Question: What my client wants is when you hover over the light orange it changes to the dark orange, which is easy, but when you get to the center of the button and hover over the dark orange it turns to the light orange (this is what I am having a hard time with.. Please advise

'''
<a href="#"><div class="buttonblue">
<div class="buttontitle">local businesses</div>
<div class="buttonaction_blue">NEXT</div>
<div class="buttonsmallprint">Leverage online</div>
</div></a>
'''
css
'''
.buttontitle {
font-family: 'BebasNeueRegular', Arial, sans-serif;
letter-spacing: 0;
padding:4px 0px 4px 0px;
font-size:36px;
color:#fff;
text-align:center;
}
.buttonaction_blue:hover
{
background-color:#418dc7
}
.buttonaction_blue
{
width:355px;
margin:0 auto;
background-color:#4795d1;
-webkit-border-radius: 2px;
-moz-border-radius: 2px;
border-radius: 2px;
font-family: 'Oxygen', sans-serif;
font-size:32px;
text-align:center;
color:#fff;
padding:10px 0px 10px 0px;
}
'''
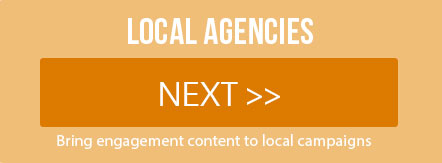
Answer: It looks like you're just trying to stack :hover on the divs:
<URL>
'''
.buttonaction_blue:hover {
background-color:#5BCAE9
}
.buttonblue:hover {
background-color: #4795d1;
}
'''
If adding a hover to both the bluebutton and buttonaction_blue solves the issue, great. If not, there is no CSS selector for an item's parent (at this time). You'll need to look into some jQuery using .parent(): <URL>